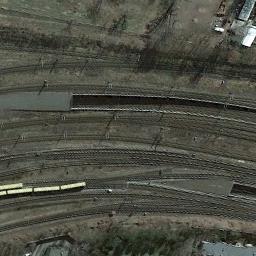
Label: railway